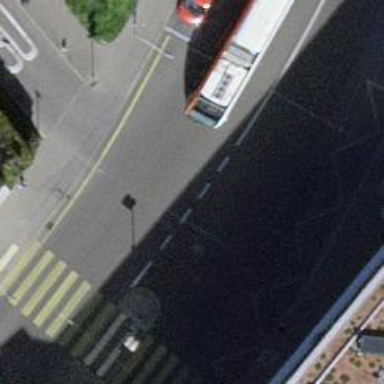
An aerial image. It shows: Bus stop with shelter for trolleybuses.